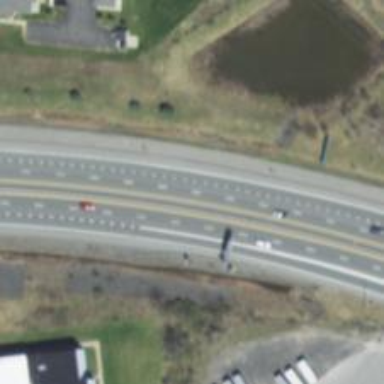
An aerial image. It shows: Trunk highway with expressway features.